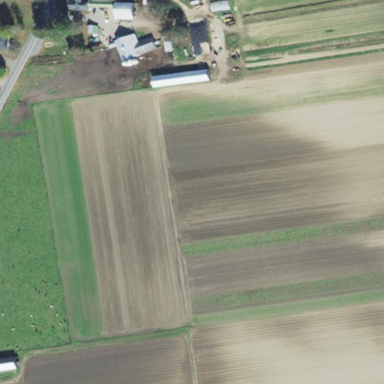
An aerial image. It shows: Farmland with agricultural activities.